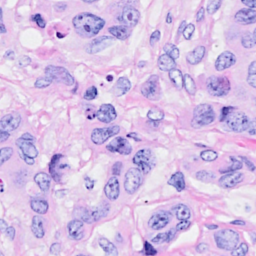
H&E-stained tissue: Breast